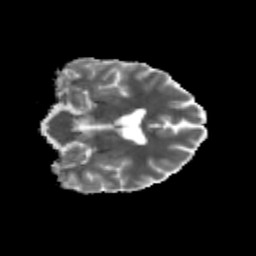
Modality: MD
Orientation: coronal
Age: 36
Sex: male
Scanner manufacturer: siemens
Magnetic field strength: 3 T
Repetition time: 3.5 s
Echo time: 0.125 s